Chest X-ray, PA view. Patient: 58 years old, sex M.
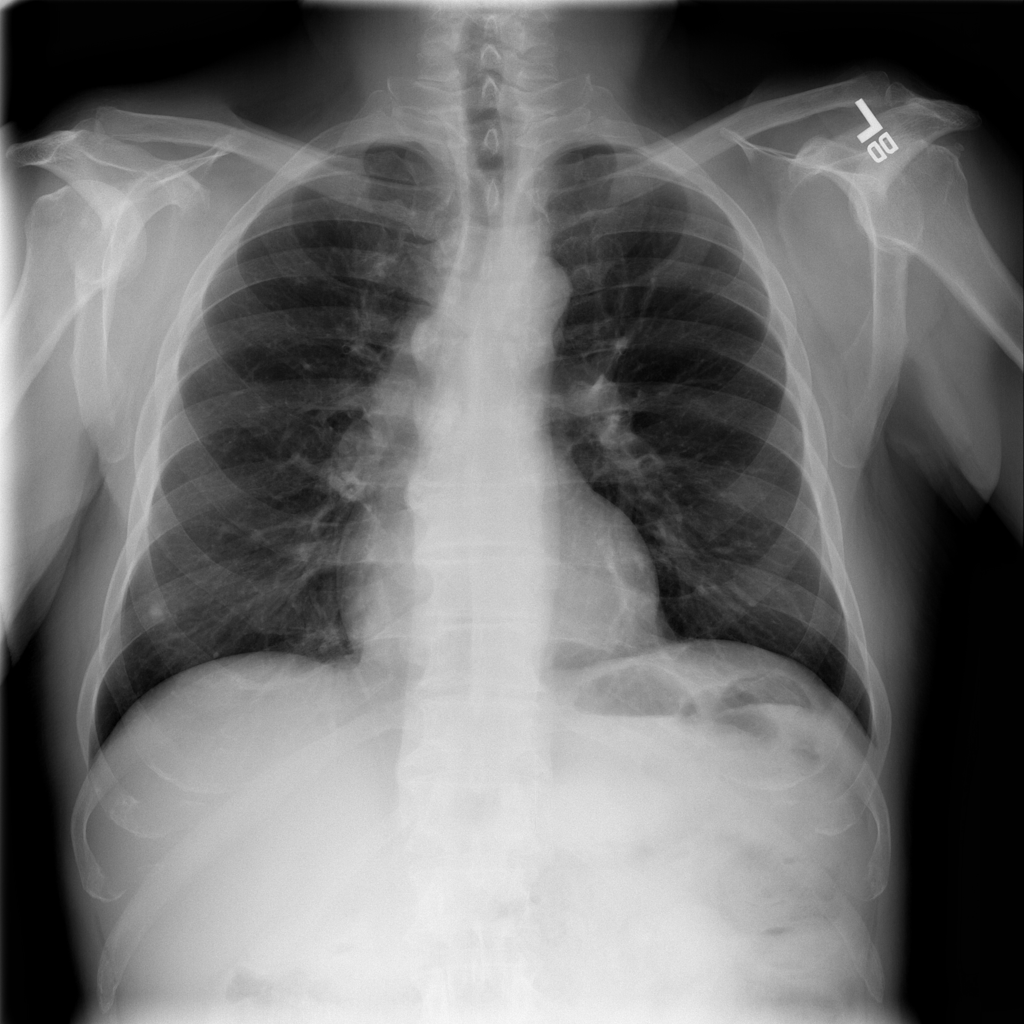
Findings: No Finding